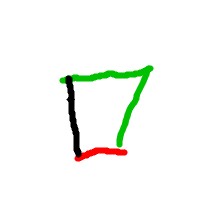
Shape: trapezoid